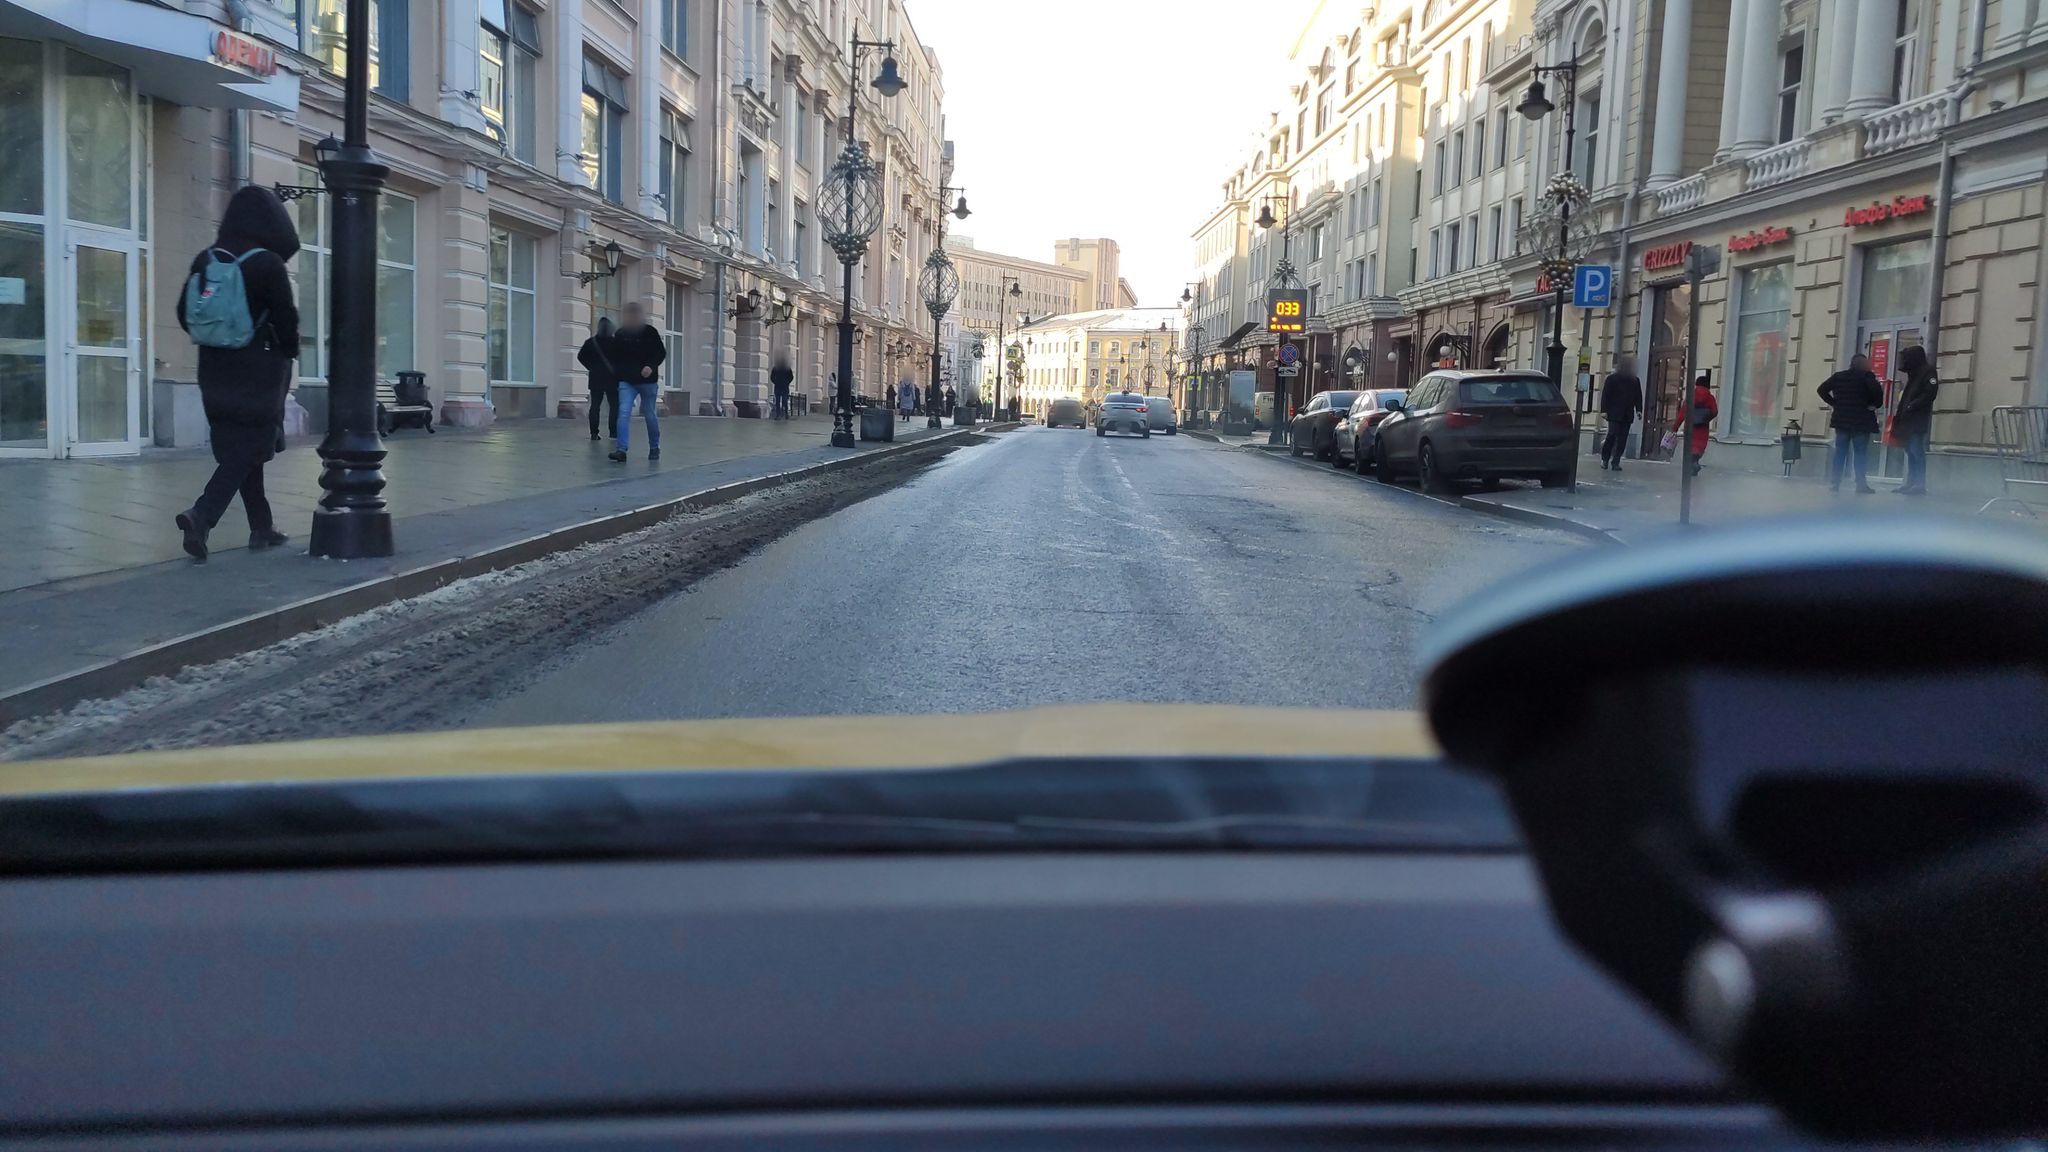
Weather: rainy
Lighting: day
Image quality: good
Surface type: driving surface
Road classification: footway
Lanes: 2
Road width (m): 6.5
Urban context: urban centre
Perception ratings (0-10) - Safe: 7.8, Lively: 7.97, Beautiful: 7.05, Boring: 1.77, Depressing: 4.46, Wealthy: 7.85